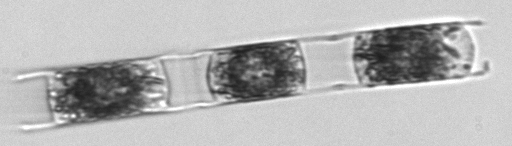
Label: Hemiaulus